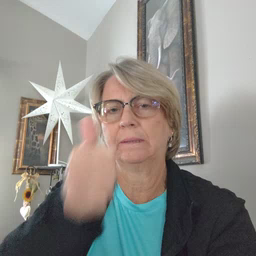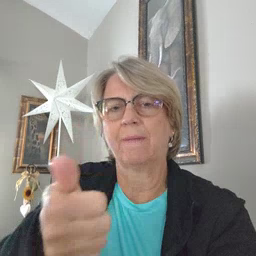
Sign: yourself